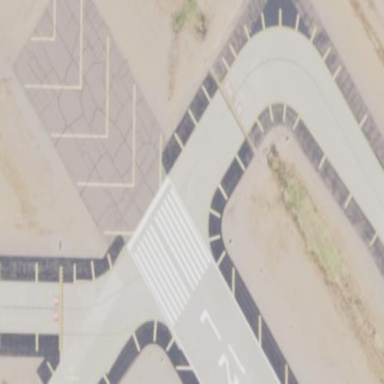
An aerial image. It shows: Area at the airport designated as stopway.